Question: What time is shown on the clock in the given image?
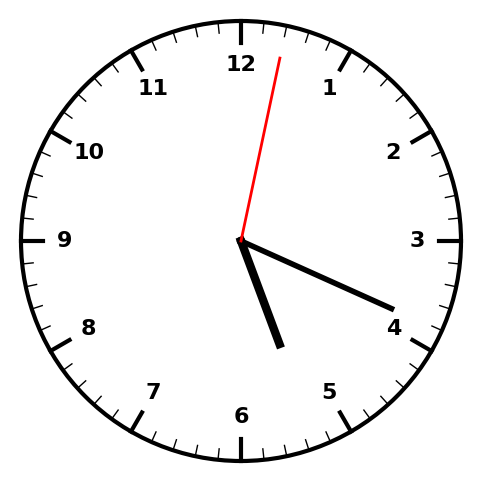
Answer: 05:19:02